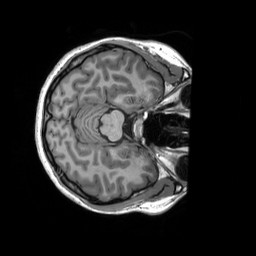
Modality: T1w
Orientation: axial
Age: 23
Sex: female
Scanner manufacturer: siemens
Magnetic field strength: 3 T
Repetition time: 2.53 s
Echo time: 0.00227 s